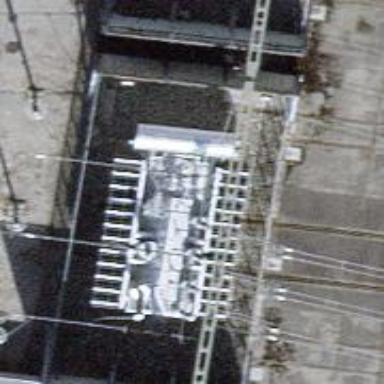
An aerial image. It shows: Outdoor transformer.